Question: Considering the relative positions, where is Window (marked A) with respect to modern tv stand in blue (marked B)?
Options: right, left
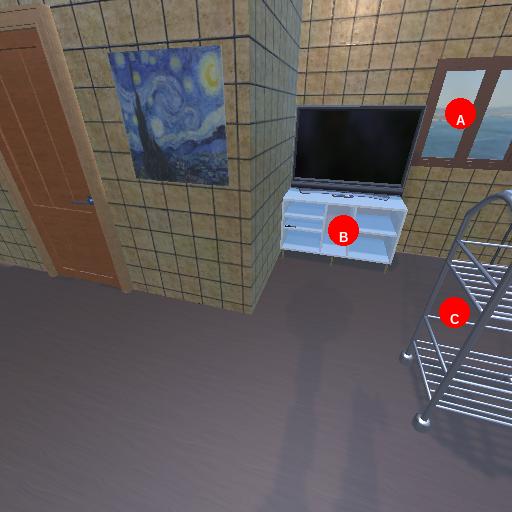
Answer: right